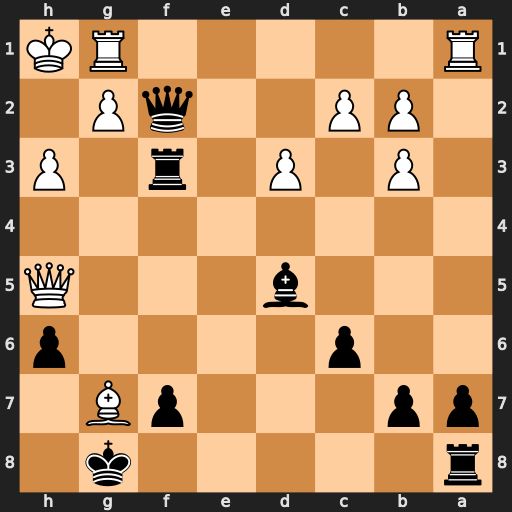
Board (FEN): r5k1/pp3pB1/2p4p/3b3Q/8/1P1P1r1P/1PP2qP1/R5RK
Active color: b
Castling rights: -
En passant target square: -
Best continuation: Rg3 Bd4 Qxd4